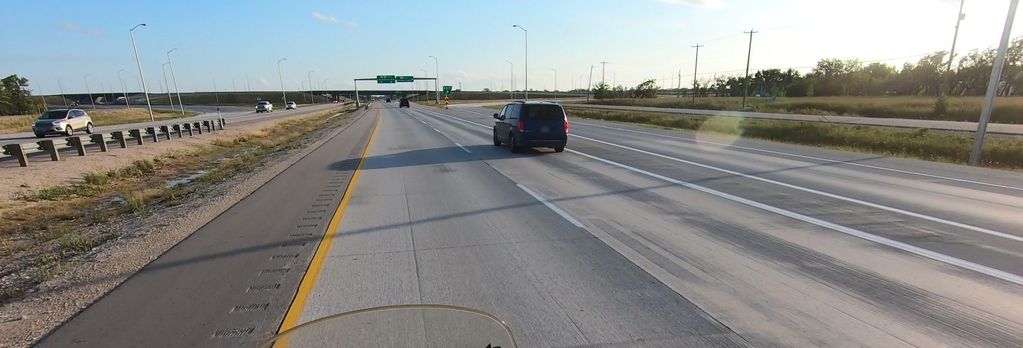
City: winnipeg